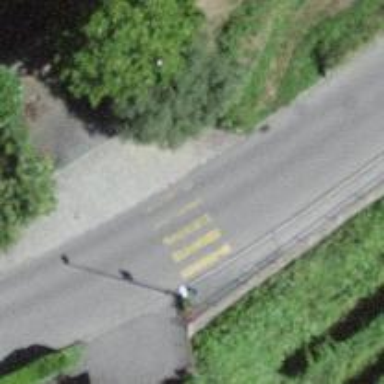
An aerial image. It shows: Zebra crossing on the road.